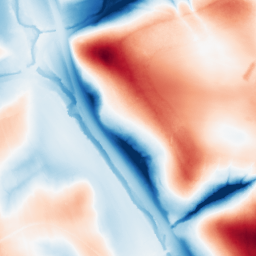
Category: classical
Decomposition family: uniform
Decomposition parameters: size: 100
Upsampling method: regularized
Upsampling parameters: scale: 4
lambda_reg: 0.001
Upsampling scale: 4